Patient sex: M
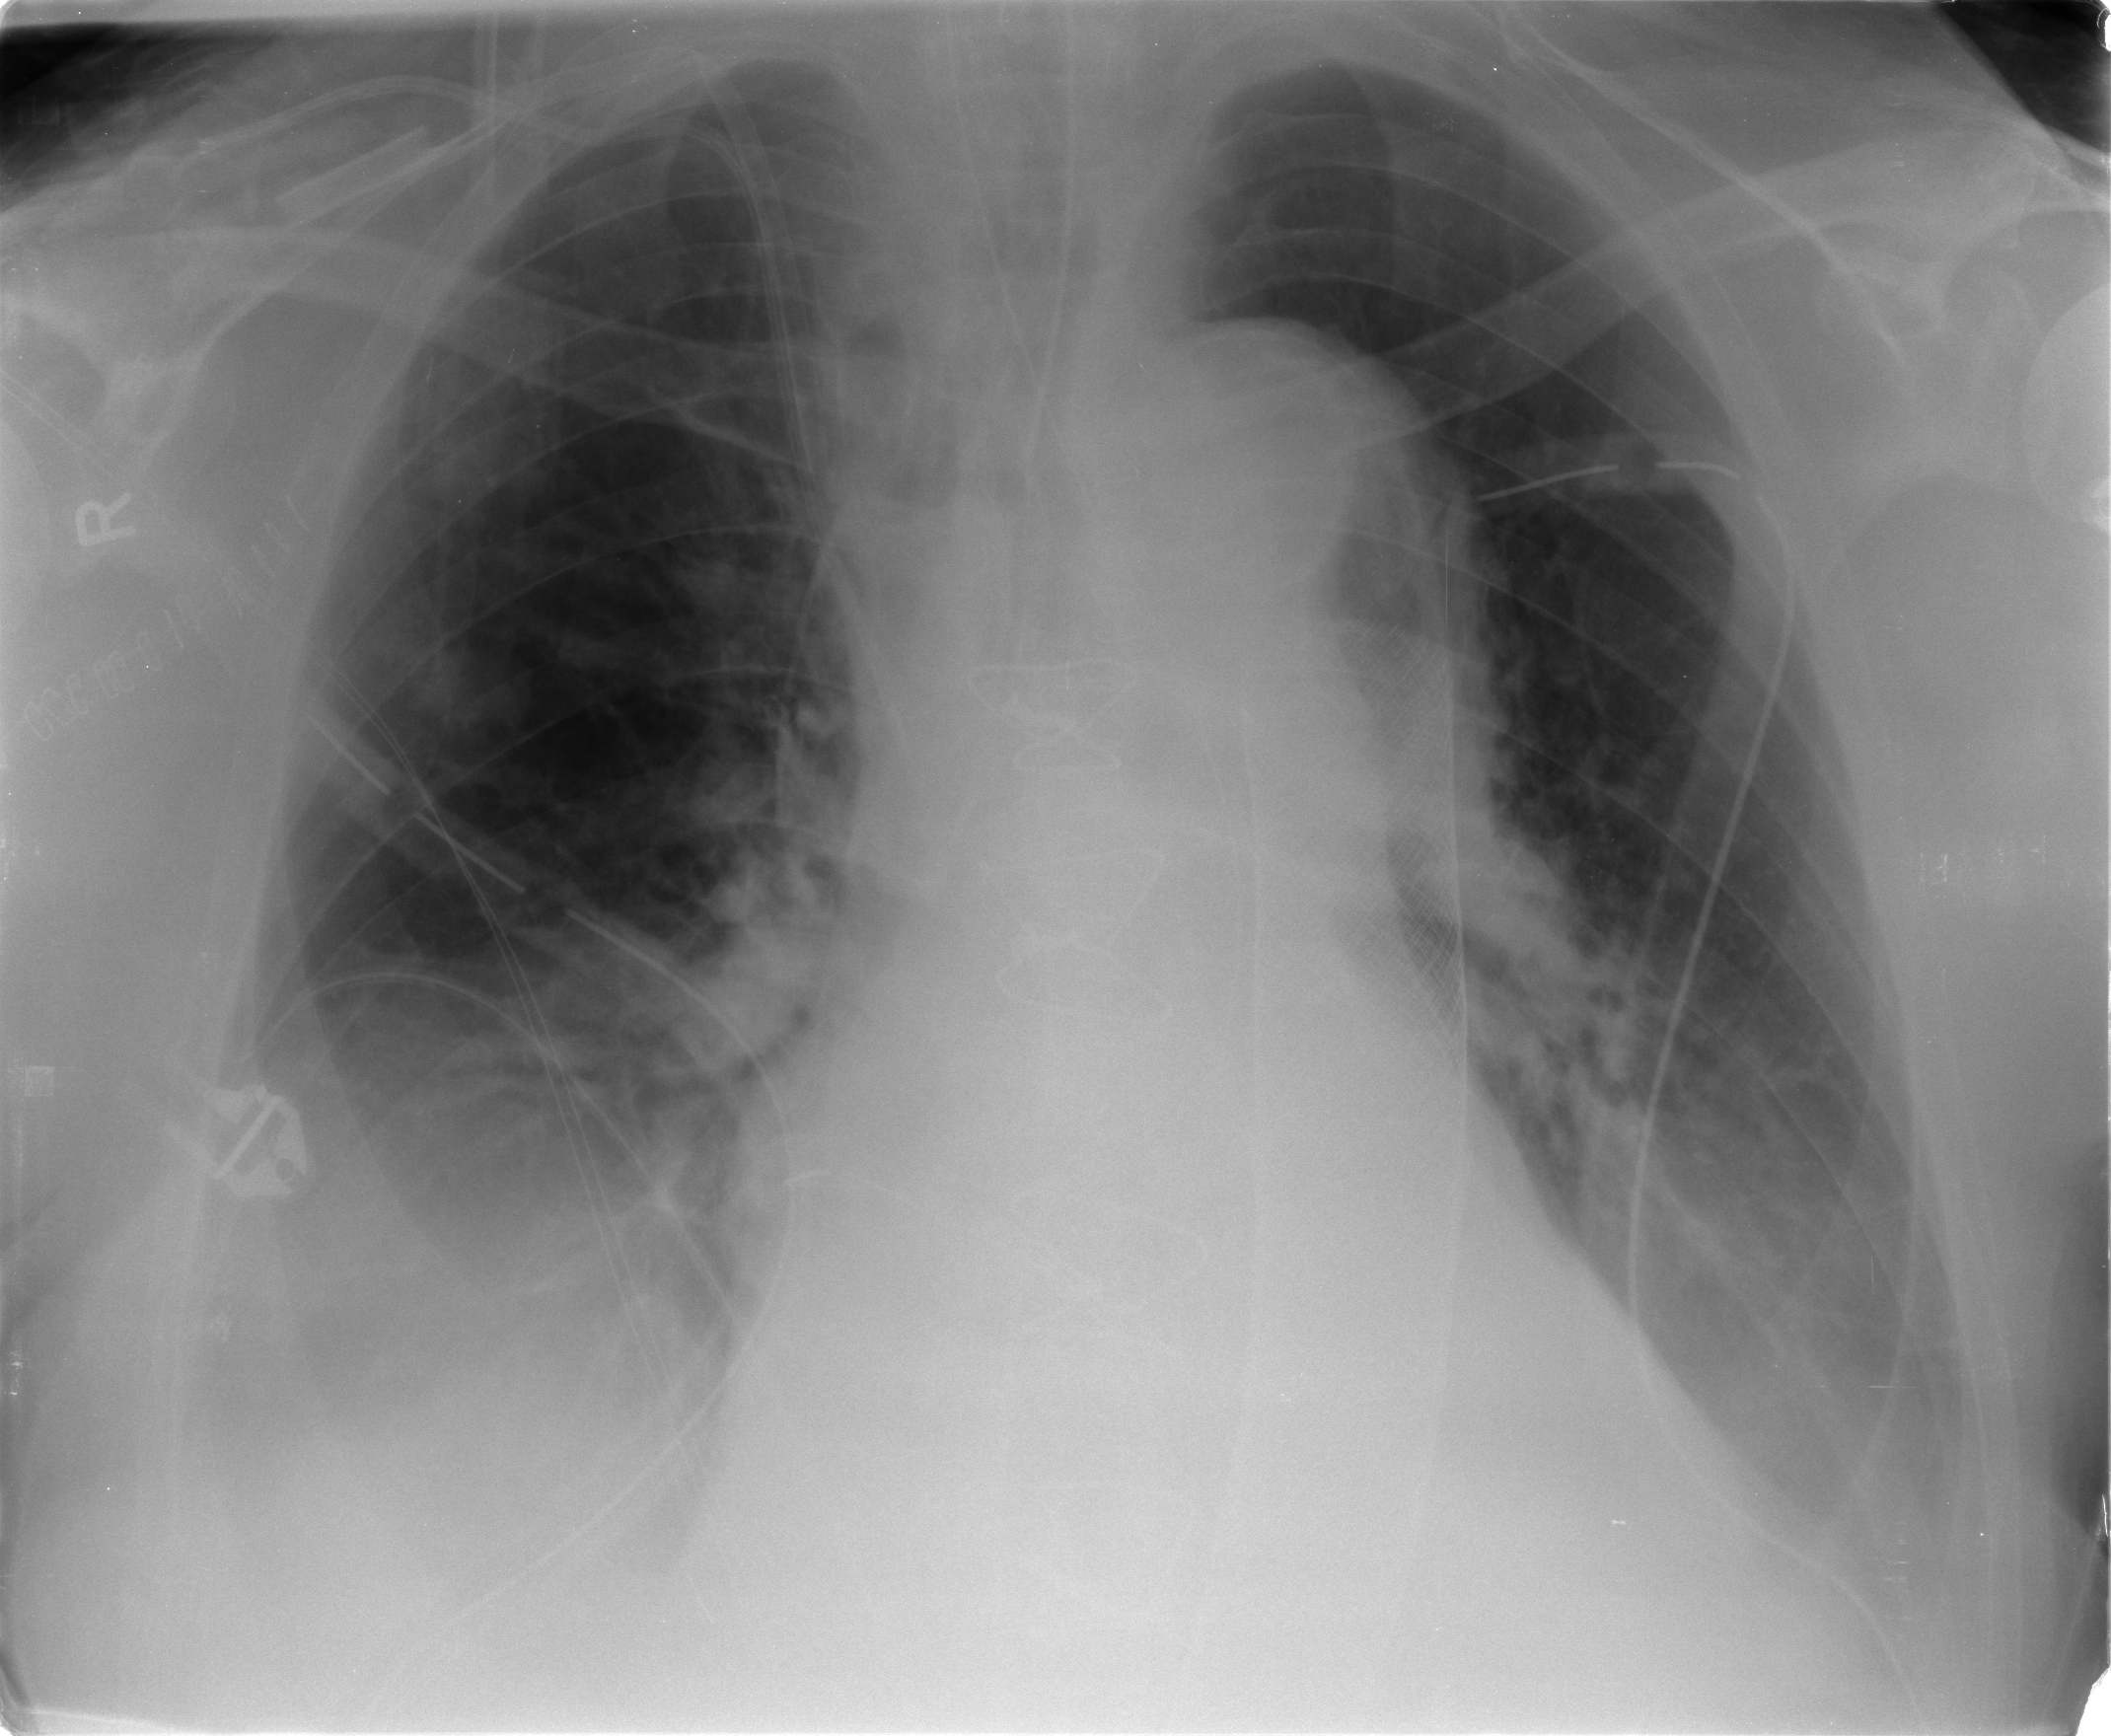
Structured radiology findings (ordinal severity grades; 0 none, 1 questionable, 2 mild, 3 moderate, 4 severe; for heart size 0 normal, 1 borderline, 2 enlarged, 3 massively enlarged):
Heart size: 2
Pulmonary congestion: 1
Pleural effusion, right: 2
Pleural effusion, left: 2
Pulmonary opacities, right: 0
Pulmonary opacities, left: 0
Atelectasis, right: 2
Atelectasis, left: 2